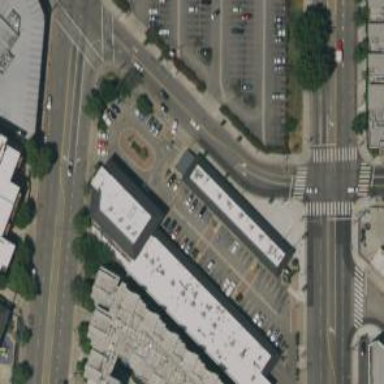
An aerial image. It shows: Retail building.